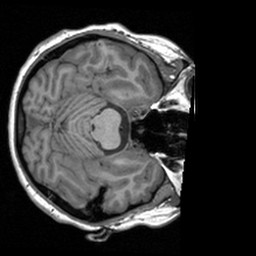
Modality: T1w
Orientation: axial
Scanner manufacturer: siemens
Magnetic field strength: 3 T
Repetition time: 1.9 s
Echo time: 0.00226 s